Question: I'm using Firebase as a database. I would like to know how I can count the children of the father. what I'm trying to do is, if there are no childrens I want to show text view, but if there are children under the father I want to show a recycleview of all the children.
Each group saved under the user ID. Under the user id saved all the groups that the user has opened.
I have tried several things but still, haven't figure out how to do that.
Please take a look on the picture link, hope you understand.

The code for the counting childrens
'''
refCountMembers.getReference(Params.GROUP_LISTS).child(currentUser.getUid()).addChildEventListener(new ChildEventListener() {
@Override
public void onChildAdded(DataSnapshot dataSnapshot, String s) {
for(DataSnapshot snapshot : dataSnapshot.getChildren()){
long count = snapshot.getChildrenCount();
if(snapshot.getChildrenCount() == 0) {
+"");
tvEmptyListGroup.setVisibility(View.VISIBLE);
break;
}else{
progressBar.setVisibility(View.INVISIBLE);
tvEmptyListGroup.setVisibility(View.INVISIBLE);
ref = FirebaseDatabase.getInstance().getReference(Params.GROUP_LISTS).child(currentUser.getUid());
GroupsAdapter adapter = new GroupsAdapter(ref,getParentFragment(),progressBar);
rvGroup.setAdapter(adapter);
rvGroup.setLayoutManager(new LinearLayoutManager(getContext()));
}
}
}
'''
I did it with childEventListener becuase i want to make sure when i delete a group and there are 0 groups so it will show the textview or if i'll add a group it should show the recyclerView.
childEventListener fires up evey time there is a change it the parent, right?
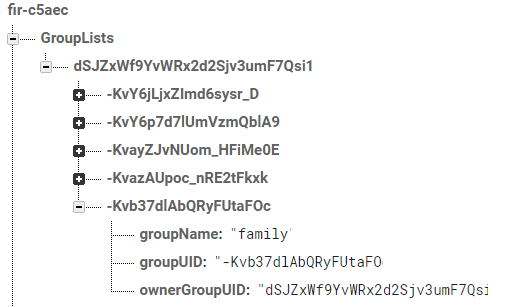
Answer: Create a Model Class as your group info.
'''
public class Group {
private String groupName;
private String groupUID;
private String ownerGroupUID;
// Getters and setters
}
'''
Now get all group saved under a user Id.
'''
final List<Group> groupList = new ArrayList<>(); // list of groups
FirebaseDatabase.getInstance()
.getReference()
.child("GroupLists")
.child("dS...") // this is the id of user - over whose groups you want to iterate
.addListenerForSingleValueEvent(new ValueEventListener() {
@Override
public void onDataChange(DataSnapshot dataSnapshot) {
for (DataSnapshot snapshot : dataSnapshot.getChildren()){
Group group = snapshot.getValue(Group.class); // this is a group
groupList.add(group); // add to list
}
if (groupList.size()>0){
// Now display all groups in recycler view..
} else {
// Now display in textview that group list is empty
}
}
@Override
public void onCancelled(DatabaseError databaseError) {
}
});
}
'''